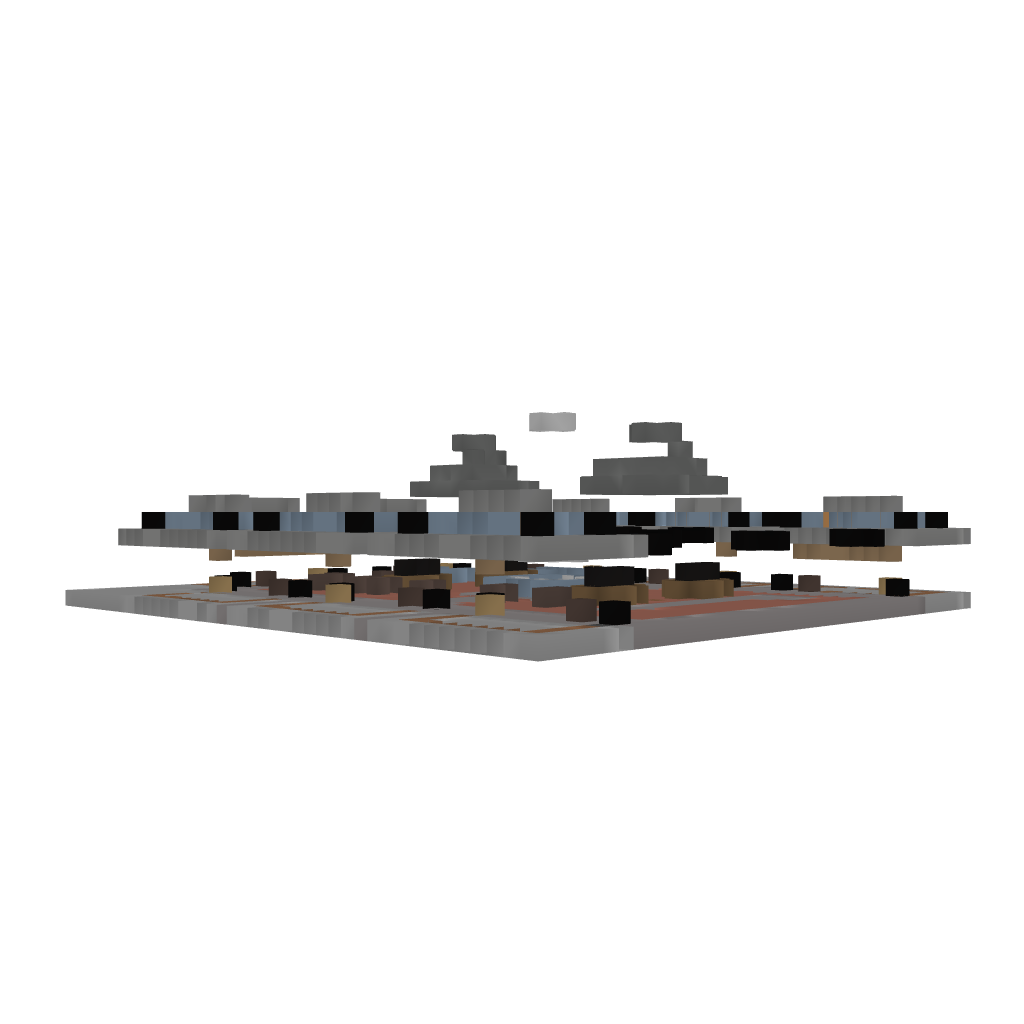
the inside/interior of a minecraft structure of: Market Square